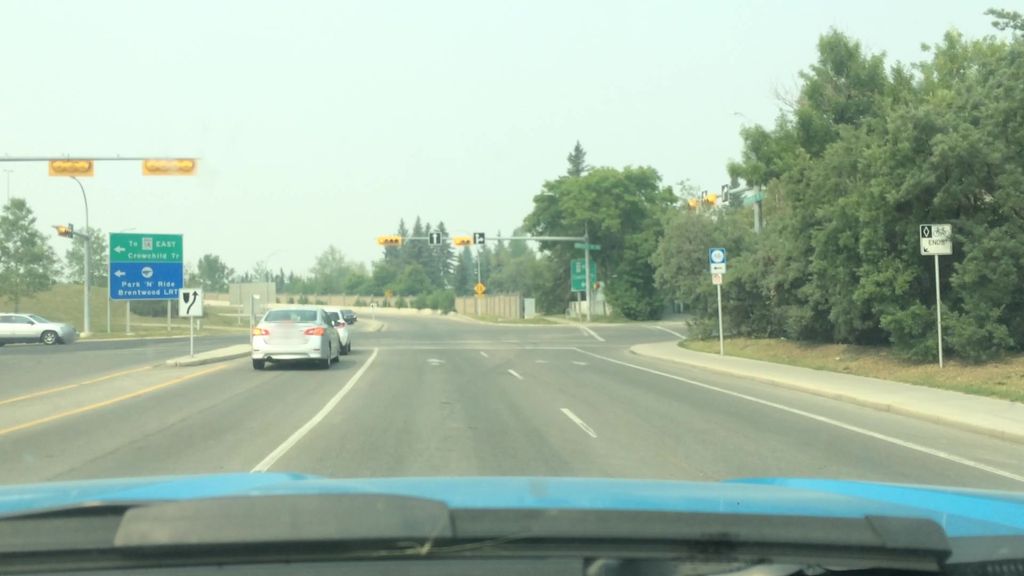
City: calgary